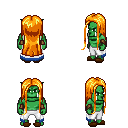
a pixel art fantasy rpg character, male body template, orc, green skin, white trimmed cape, white pants, light blonde extra-long hairstyle, cloth bracers, brown slippers, four views (front, back, left, right), 2x2 character sprite sheet, small pixel art, hard edges, no anti-aliasing